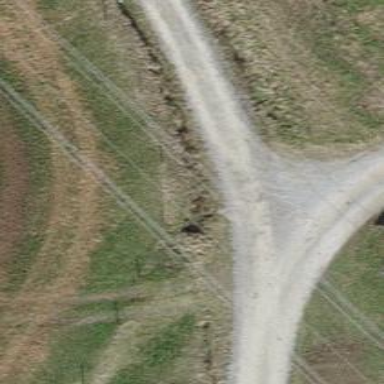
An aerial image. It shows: Culvert tunnel.